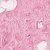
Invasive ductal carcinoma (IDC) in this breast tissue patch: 0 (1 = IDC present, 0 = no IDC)